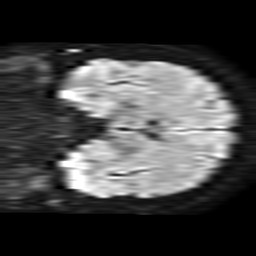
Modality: TRACE
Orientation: coronal
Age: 46
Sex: female
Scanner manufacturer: philips
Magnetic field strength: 1.5 T
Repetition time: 3.4 s
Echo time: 0.06922 s